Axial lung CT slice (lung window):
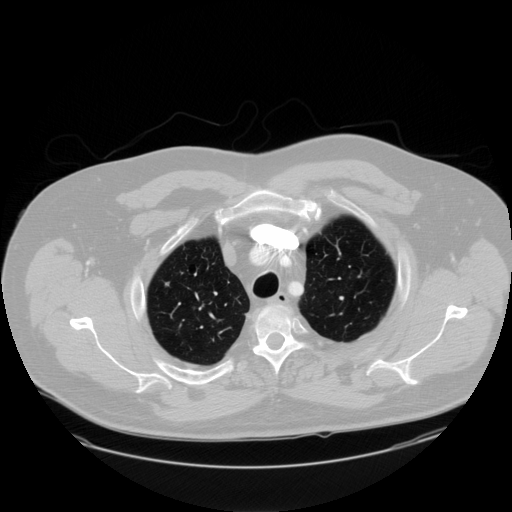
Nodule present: no